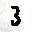
Label: 3